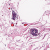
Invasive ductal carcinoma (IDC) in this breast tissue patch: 0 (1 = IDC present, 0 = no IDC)